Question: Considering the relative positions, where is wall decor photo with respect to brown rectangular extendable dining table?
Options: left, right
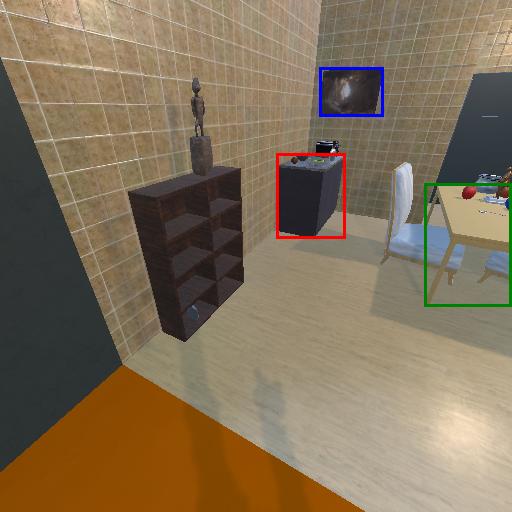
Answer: left